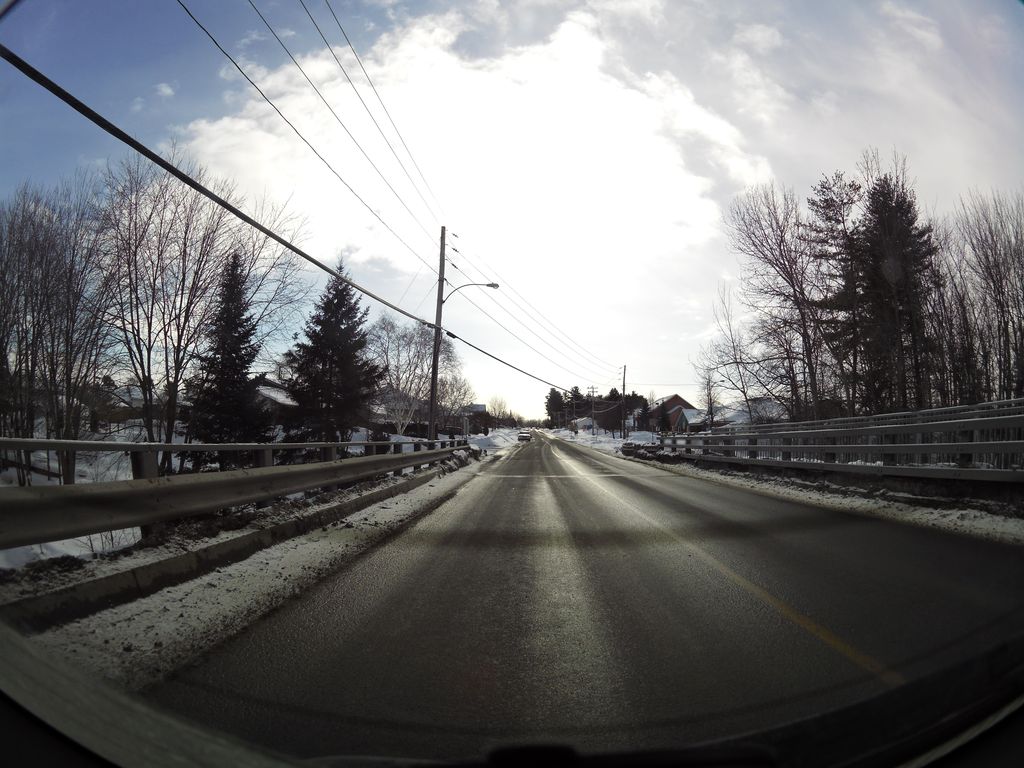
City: ottawa-gatineau